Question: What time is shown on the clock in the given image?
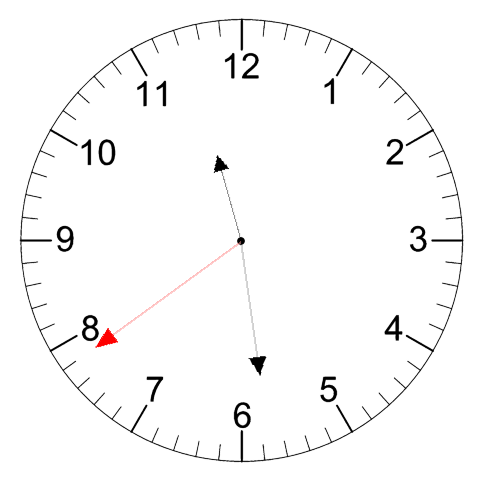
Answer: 11:28:39